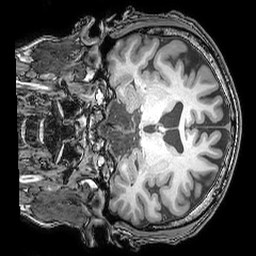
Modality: T1w
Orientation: coronal
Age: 41
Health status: ill
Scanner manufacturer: philips
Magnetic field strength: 3 T
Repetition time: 0.007 s
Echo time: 0.0035 s